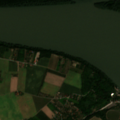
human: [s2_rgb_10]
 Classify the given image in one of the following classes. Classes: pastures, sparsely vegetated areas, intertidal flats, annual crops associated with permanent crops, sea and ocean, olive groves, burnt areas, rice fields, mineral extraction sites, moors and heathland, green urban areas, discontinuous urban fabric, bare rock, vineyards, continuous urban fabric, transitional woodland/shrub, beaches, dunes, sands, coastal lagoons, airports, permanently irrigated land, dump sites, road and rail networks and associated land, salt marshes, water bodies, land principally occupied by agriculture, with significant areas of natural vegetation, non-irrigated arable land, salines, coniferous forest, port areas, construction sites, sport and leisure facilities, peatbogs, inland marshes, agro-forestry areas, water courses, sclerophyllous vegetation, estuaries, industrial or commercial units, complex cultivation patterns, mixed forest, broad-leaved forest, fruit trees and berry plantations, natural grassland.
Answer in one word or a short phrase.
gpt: vineyards, land principally occupied by agriculture, with significant areas of natural vegetation, broad-leaved forest, water courses